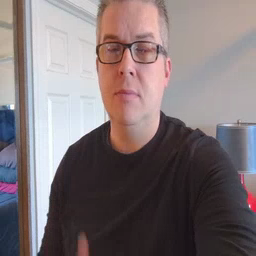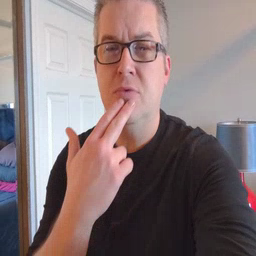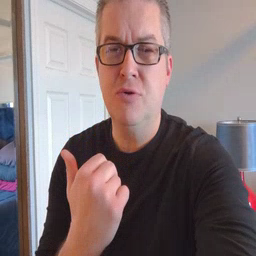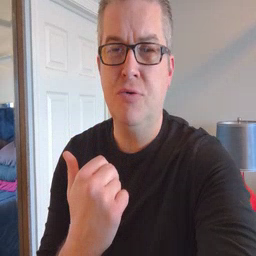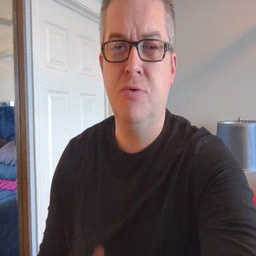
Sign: cute